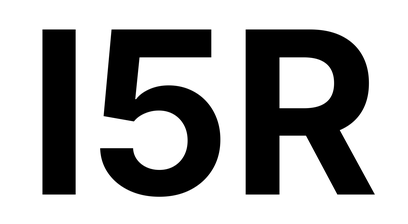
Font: Inter_Bold